Question: This is an interview question I couldn't solve:
You have a client and a server. The client can send a file to the server, and the server executes the file. Here is the communication protocol:
1. The client sends a HELLO command to the server
2. The server sends a challenge to the client
3. The client sends the file, a hash of the file, the challenge, and a hash of the challenge.
4. The server verifies that the challenge and the file match to their hash sent by the client, and sends OK/Error whether the verification succeed.

A third party can intercept the communication and change the message. Your job, as a third party, is , but you don't know the hash algorithm.
What are some possible solutions here?
What I thought about is to try and learn the hash algorithm, but they said it's too complex and there's a simpler way.
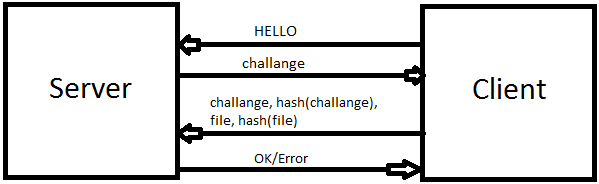
Answer: If you can capture two connections (either at the same time or consecutive ones), then you act as follows:
- during first connection MITM sends its fake file as a challenge to the client. The client returns the hash of the fake file. Now the connection must be interrupted to avoid the unnecessary entries in the log of the server or the client (which would happen if you let the procedure continue). - As we have interrupted first connection, the client will re-connect. On this stage MITM lets the client get the real challenge and send the new challenge, its hash and the client's file and its hash to MITM. MITM replaces the file and its hash with the fake file and the fake hash, obtained during the first attempt and sends everything to the server.
This scheme requires that (a) the client can handle large file as a challenge (ie. it doesn't have a fixed-sized buffer or length checks), (b) the client will re-connect if the first connection is dropped, and (c) we can let entries about dropped connection get into server's or client's logs.
Requirement "a" seems to be quite serious and in real-world environments validity checks for input parameters (such as challenge) are mandatory.